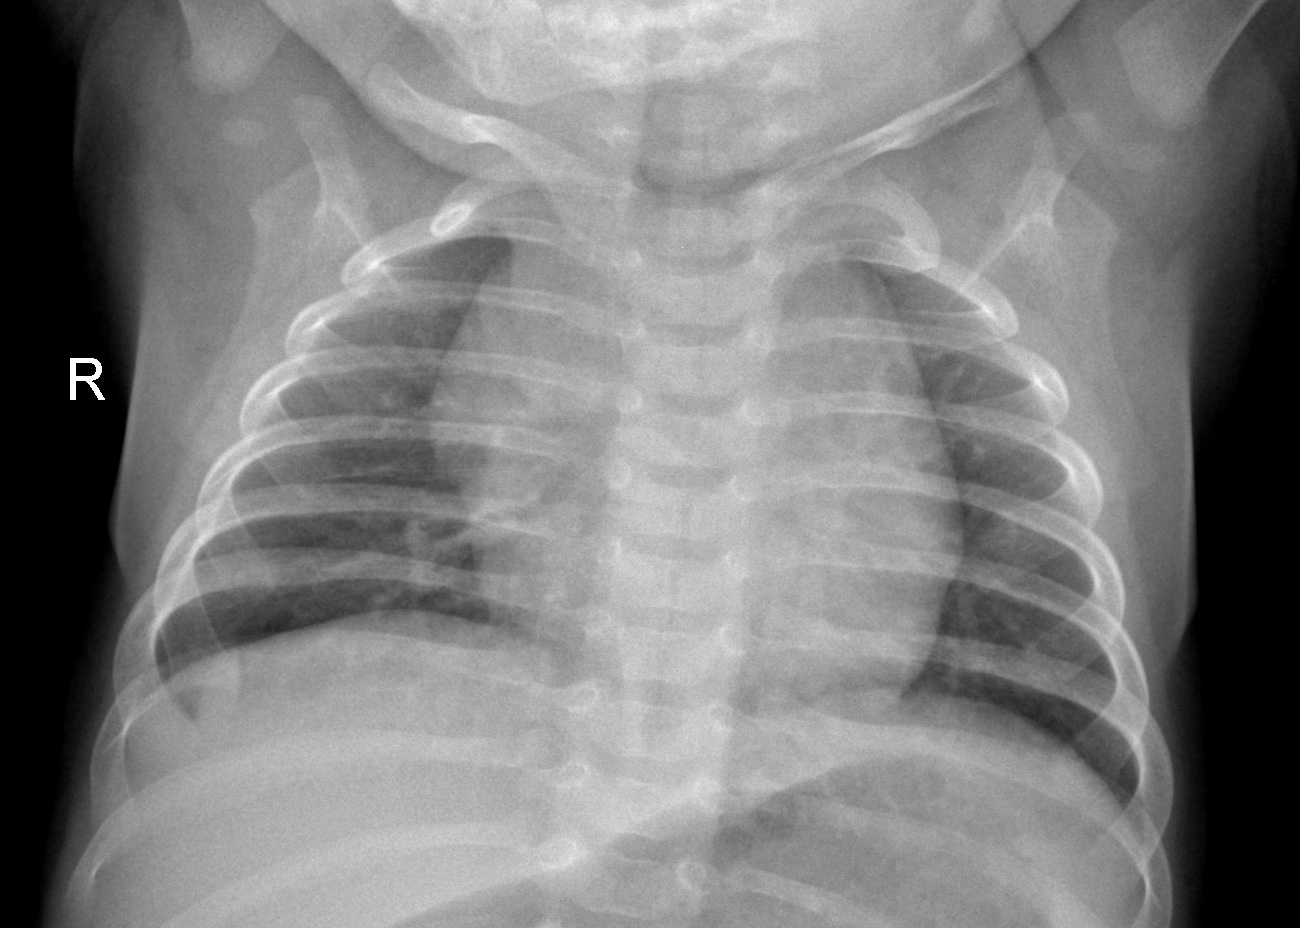
Diagnosis: NORMAL